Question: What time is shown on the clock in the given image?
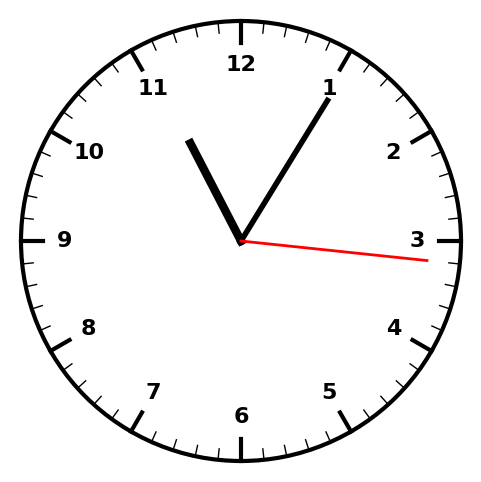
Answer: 11:05:16